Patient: sex M, age 75
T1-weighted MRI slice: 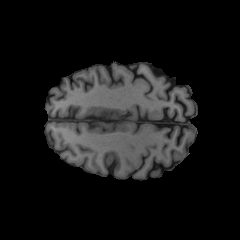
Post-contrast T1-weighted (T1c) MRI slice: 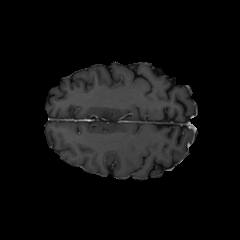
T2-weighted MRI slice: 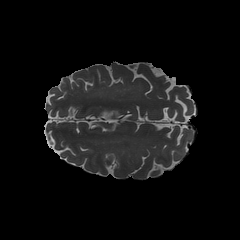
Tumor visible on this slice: no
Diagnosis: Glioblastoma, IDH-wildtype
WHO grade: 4